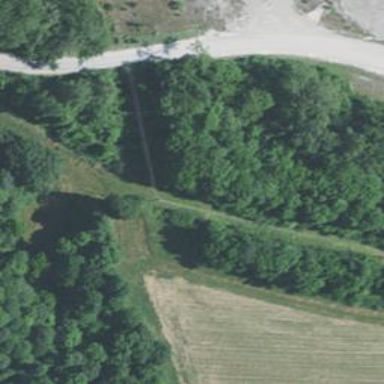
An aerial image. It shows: Abandoned railway.